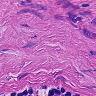
Metastatic tissue present: no